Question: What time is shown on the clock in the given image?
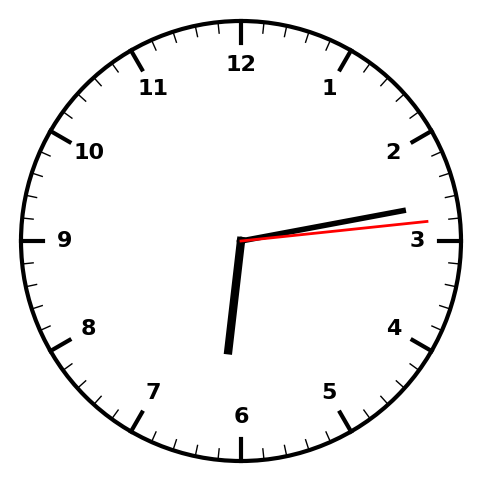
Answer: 06:13:14